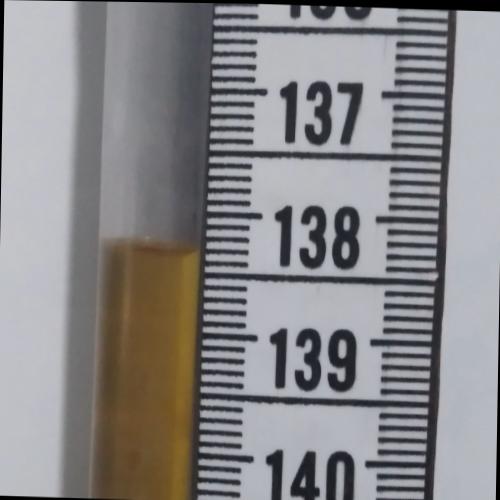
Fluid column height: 138.3 cm